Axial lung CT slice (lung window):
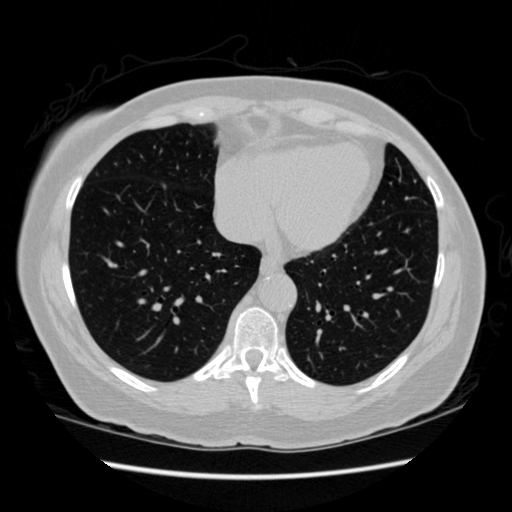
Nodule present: no